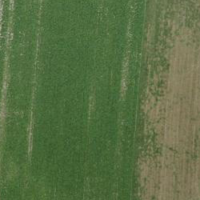
EUNIS habitat code: 52
Species observed at this site:
Corvus corone